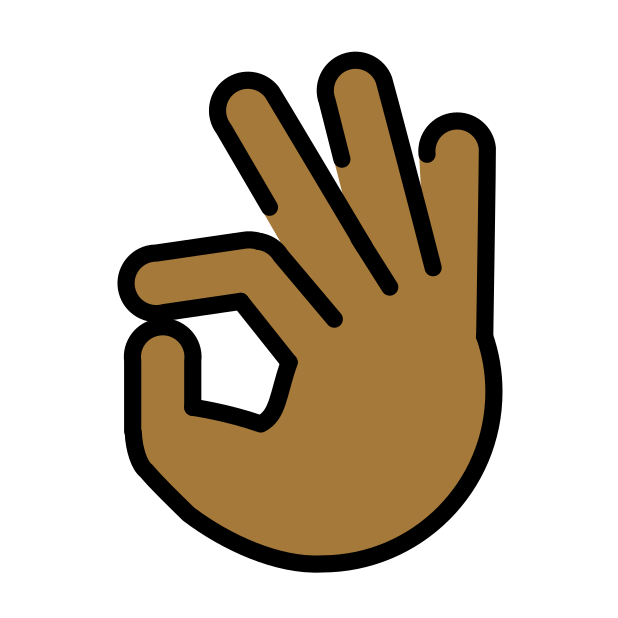
OK hand: medium-dark skin tone